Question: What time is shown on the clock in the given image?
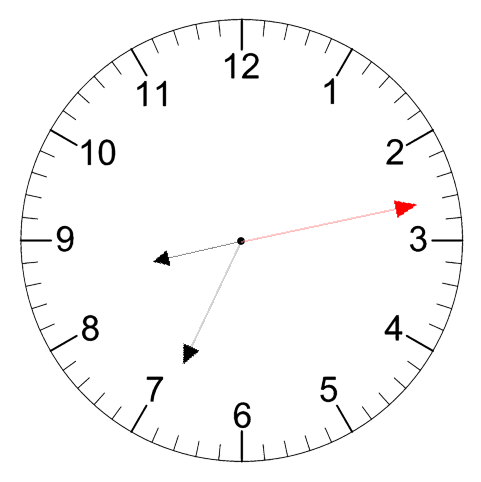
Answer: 08:34:13